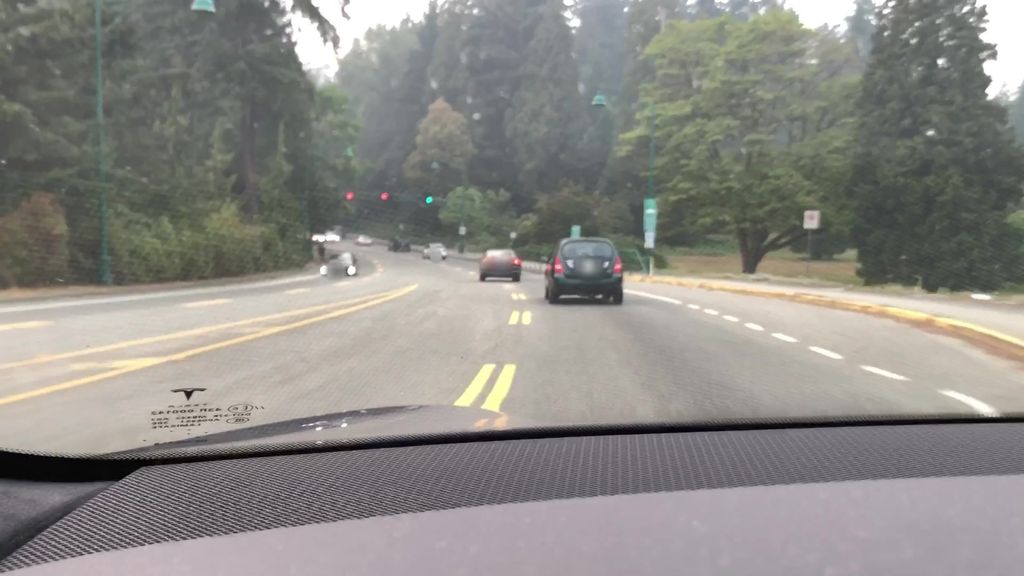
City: vancouver